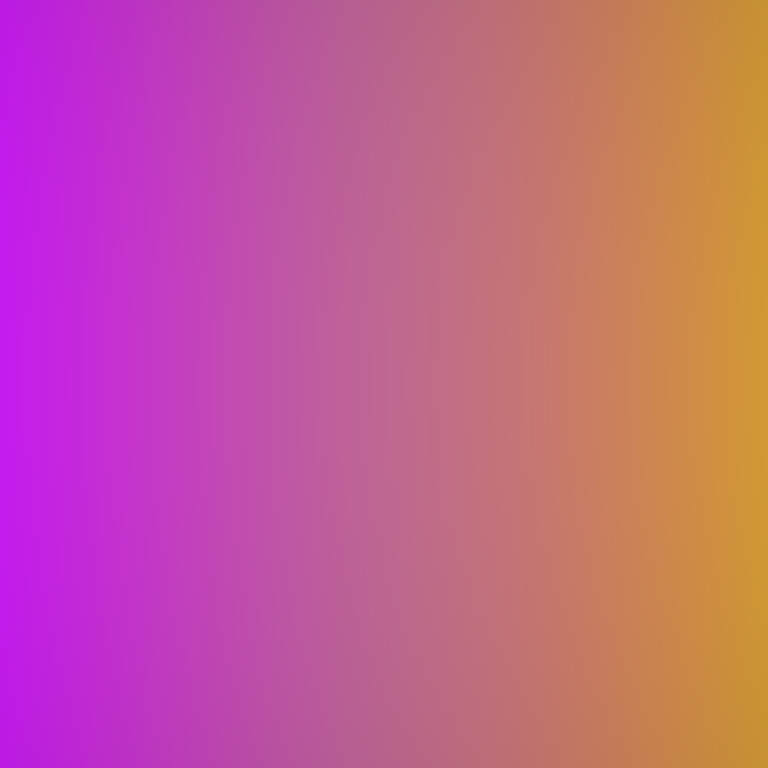
Abstract light effect, smooth gradient from violet to golden yellow, serene atmosphere, soft glow, no room, no furniture, no objects.